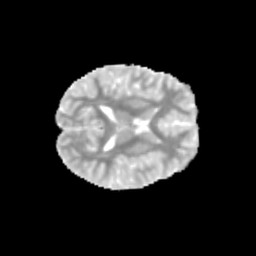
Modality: MD
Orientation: axial
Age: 12
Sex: male
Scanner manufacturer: siemens
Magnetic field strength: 3 T
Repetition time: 3.8 s
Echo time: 0.07 s